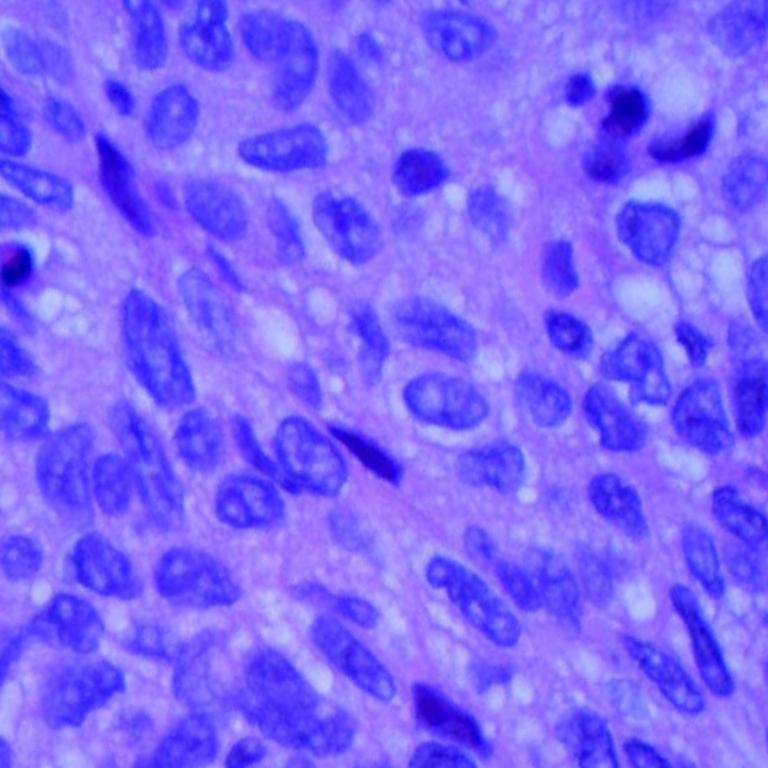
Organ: lung
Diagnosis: squamous carcinomas